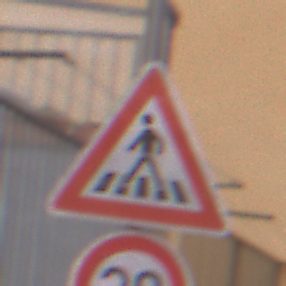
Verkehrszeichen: FussgaengerueberwegRechts
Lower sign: Geschwindigkeit30
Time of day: Midday
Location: Outdoor (Urban)
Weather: Overcast
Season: NotSpecified
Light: Natural